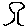
Label: tree